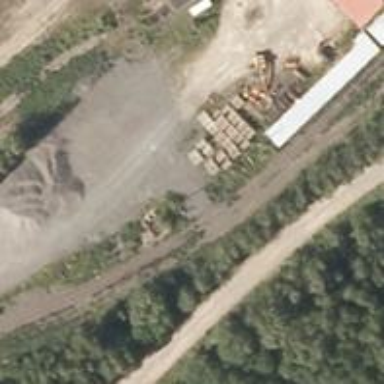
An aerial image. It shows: Railway yard.